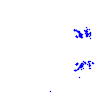
Particle: electron